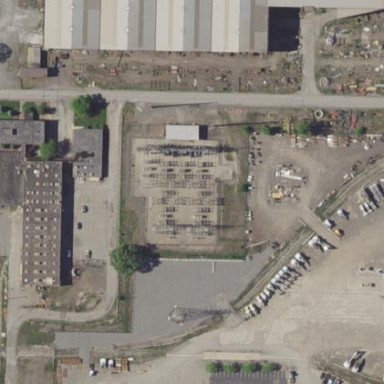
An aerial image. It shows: Power substation.